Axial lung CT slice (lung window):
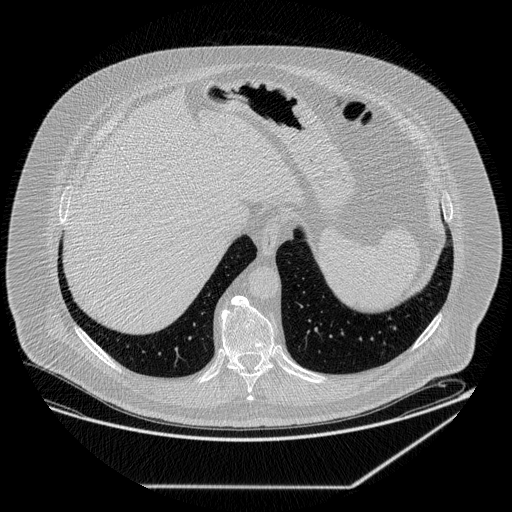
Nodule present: no